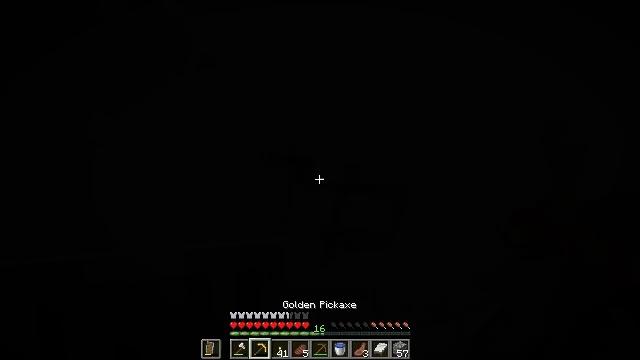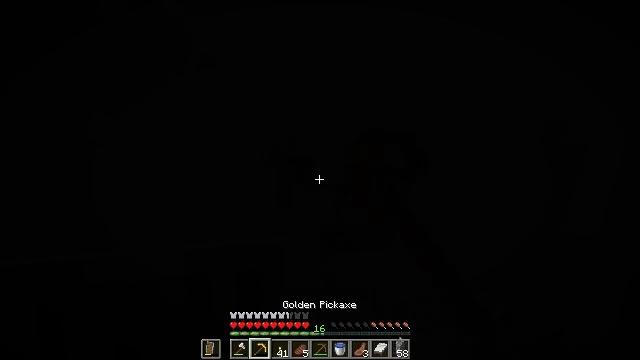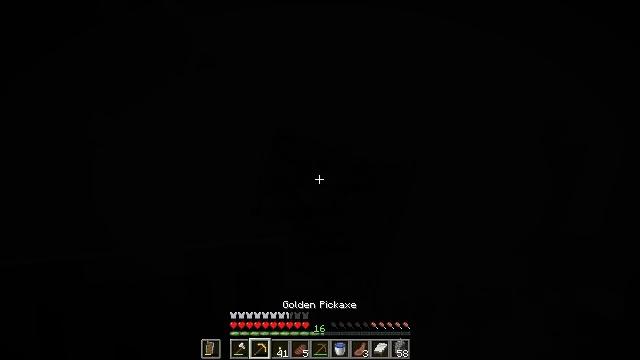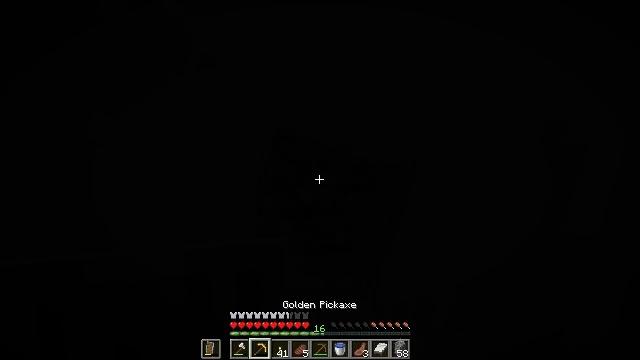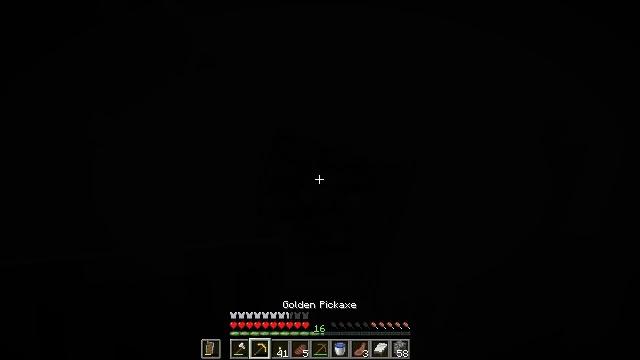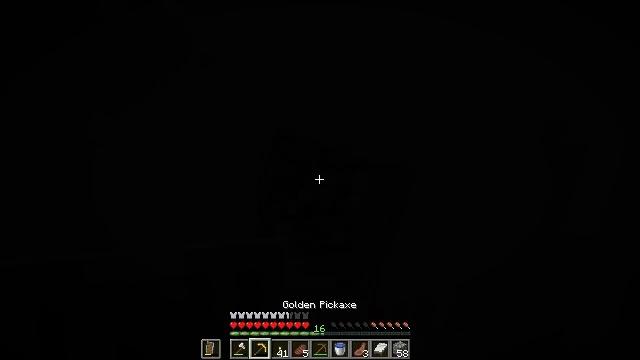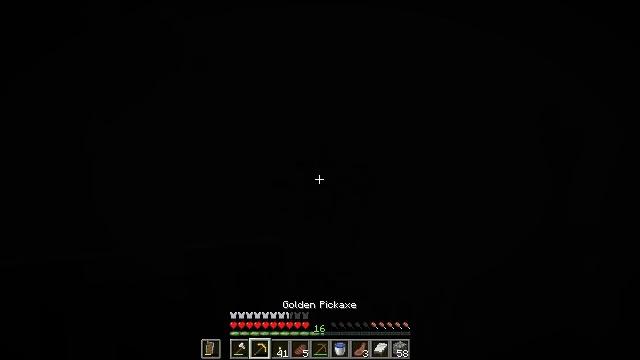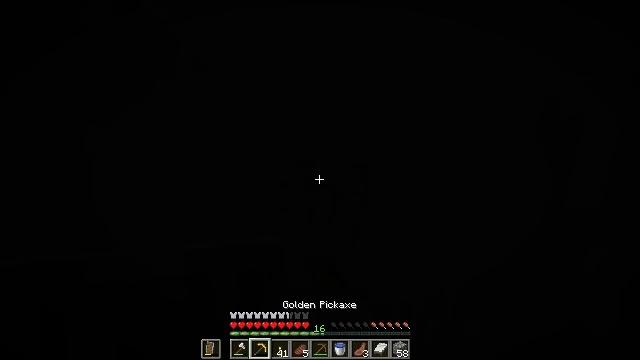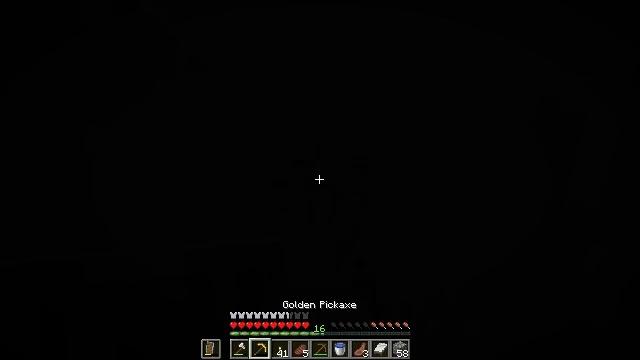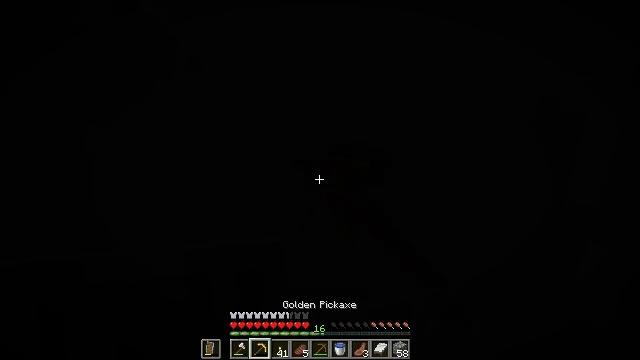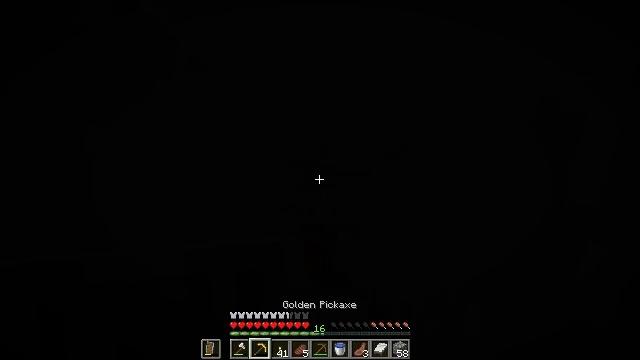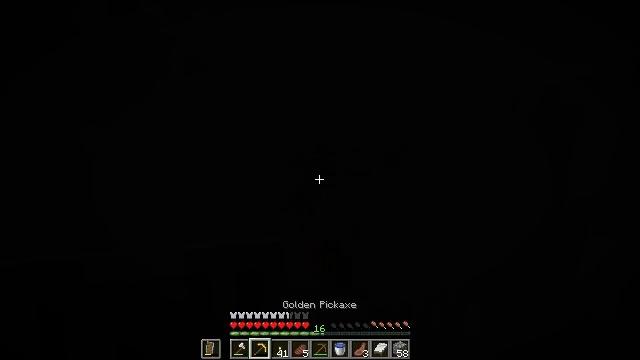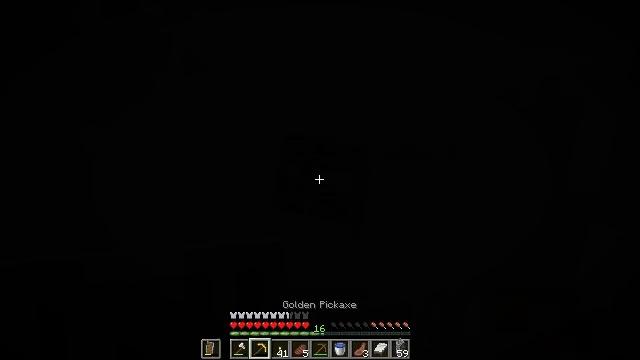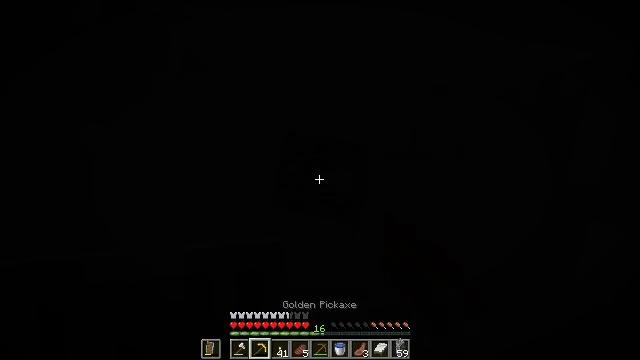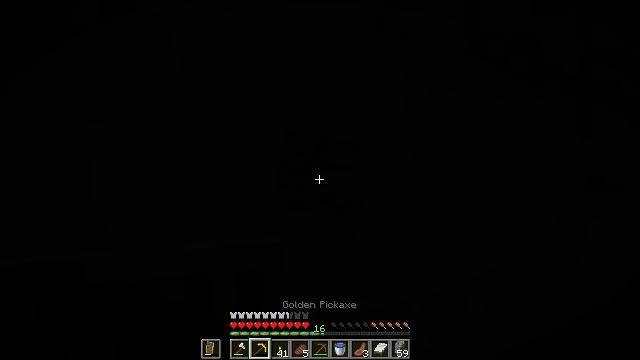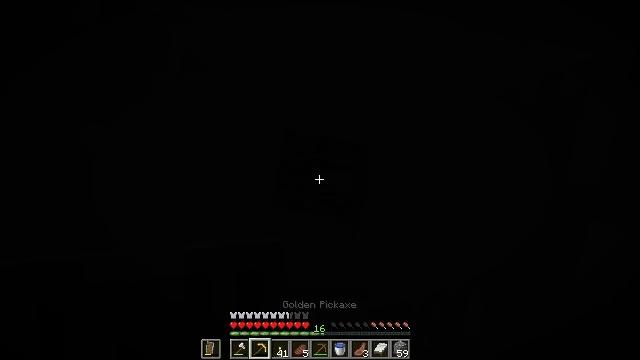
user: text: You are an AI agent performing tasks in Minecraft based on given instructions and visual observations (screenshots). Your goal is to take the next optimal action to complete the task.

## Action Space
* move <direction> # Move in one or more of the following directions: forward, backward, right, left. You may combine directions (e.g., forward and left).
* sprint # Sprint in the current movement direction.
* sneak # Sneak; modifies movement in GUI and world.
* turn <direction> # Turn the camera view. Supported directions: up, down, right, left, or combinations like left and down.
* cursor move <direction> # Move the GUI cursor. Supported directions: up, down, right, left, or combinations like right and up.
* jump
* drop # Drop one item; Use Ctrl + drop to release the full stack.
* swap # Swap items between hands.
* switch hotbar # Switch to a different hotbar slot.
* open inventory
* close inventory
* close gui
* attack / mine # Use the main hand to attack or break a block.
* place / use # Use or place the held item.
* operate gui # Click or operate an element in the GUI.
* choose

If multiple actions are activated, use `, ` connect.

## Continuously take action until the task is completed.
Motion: motion action
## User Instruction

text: Gather andesite blocks.
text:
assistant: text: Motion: attack / mine
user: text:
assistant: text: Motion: attack / mine
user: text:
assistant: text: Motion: attack / mine
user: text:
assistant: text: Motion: attack / mine
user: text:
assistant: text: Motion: attack / mine
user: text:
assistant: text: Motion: turn left, attack / mine
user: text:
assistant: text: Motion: turn left, attack / mine
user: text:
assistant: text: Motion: attack / mine
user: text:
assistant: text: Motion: attack / mine
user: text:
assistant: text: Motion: attack / mine
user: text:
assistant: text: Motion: attack / mine
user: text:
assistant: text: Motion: turn left and down, attack / mine
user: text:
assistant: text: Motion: attack / mine
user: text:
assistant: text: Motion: attack / mine
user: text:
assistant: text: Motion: attack / mine
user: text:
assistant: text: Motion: attack / mine
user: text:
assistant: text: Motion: attack / mine
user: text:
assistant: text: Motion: attack / mine
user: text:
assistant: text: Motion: attack / mine
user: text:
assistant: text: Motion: attack / mine
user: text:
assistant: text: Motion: attack / mine